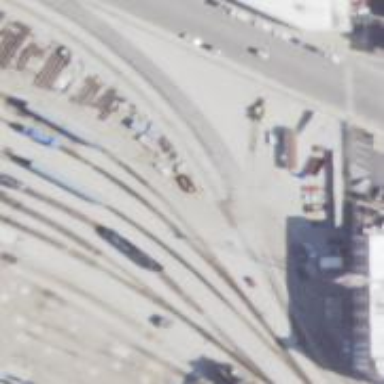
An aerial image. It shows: Railway yard used for servicing trains.